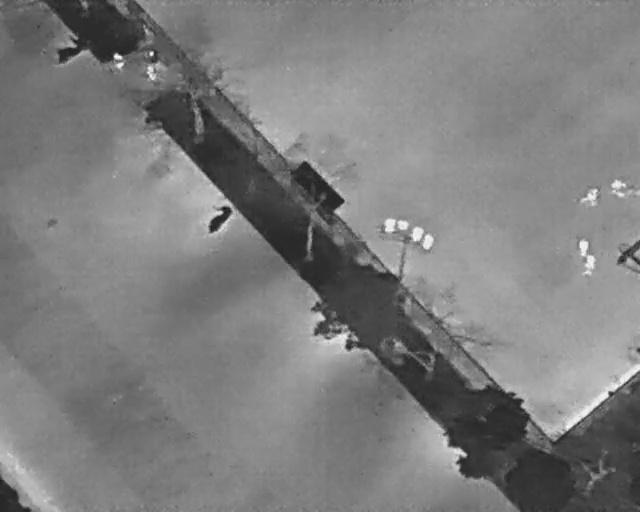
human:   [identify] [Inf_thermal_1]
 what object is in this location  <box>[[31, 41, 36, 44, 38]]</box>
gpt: <ref>1 medium bicycle at the center</ref>

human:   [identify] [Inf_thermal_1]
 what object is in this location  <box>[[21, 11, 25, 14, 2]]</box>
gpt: <ref>1 large person at the top left</ref>

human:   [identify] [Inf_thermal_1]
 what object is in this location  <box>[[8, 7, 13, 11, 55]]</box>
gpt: <ref>1 medium bicycle at the top left</ref>